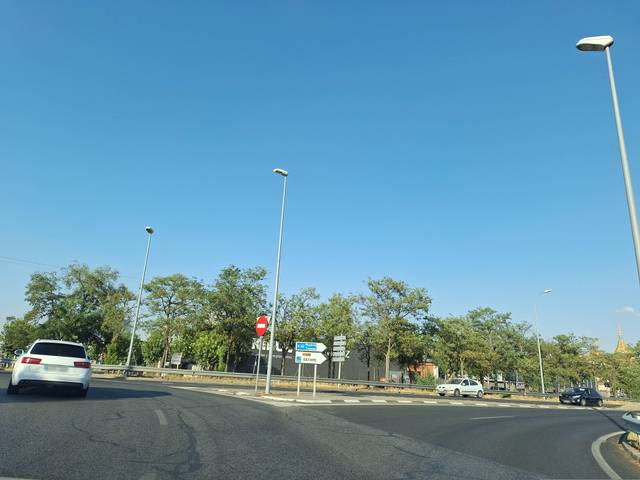
Region: Spain
Coordinates: 40.32, -3.75